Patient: sex M, age 54
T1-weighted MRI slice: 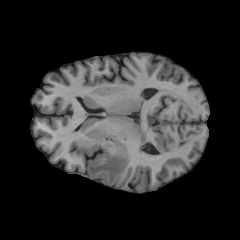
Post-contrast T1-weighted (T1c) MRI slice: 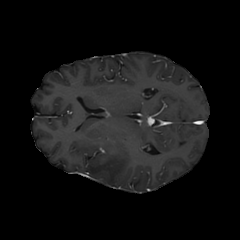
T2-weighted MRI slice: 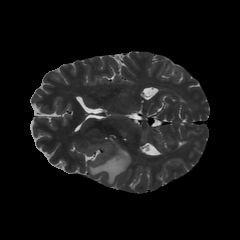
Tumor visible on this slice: yes
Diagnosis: Glioblastoma, IDH-wildtype
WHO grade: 4